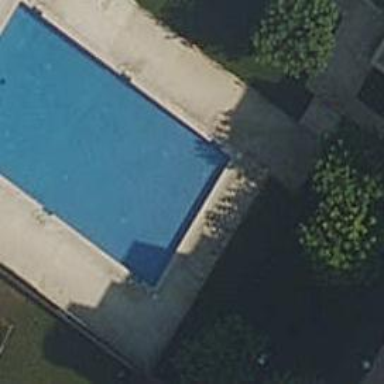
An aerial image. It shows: Swimming pool located in leisure land.